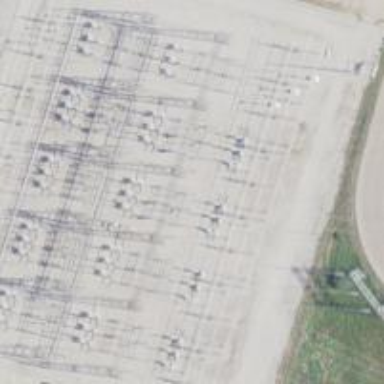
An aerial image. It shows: Switch used for power control.